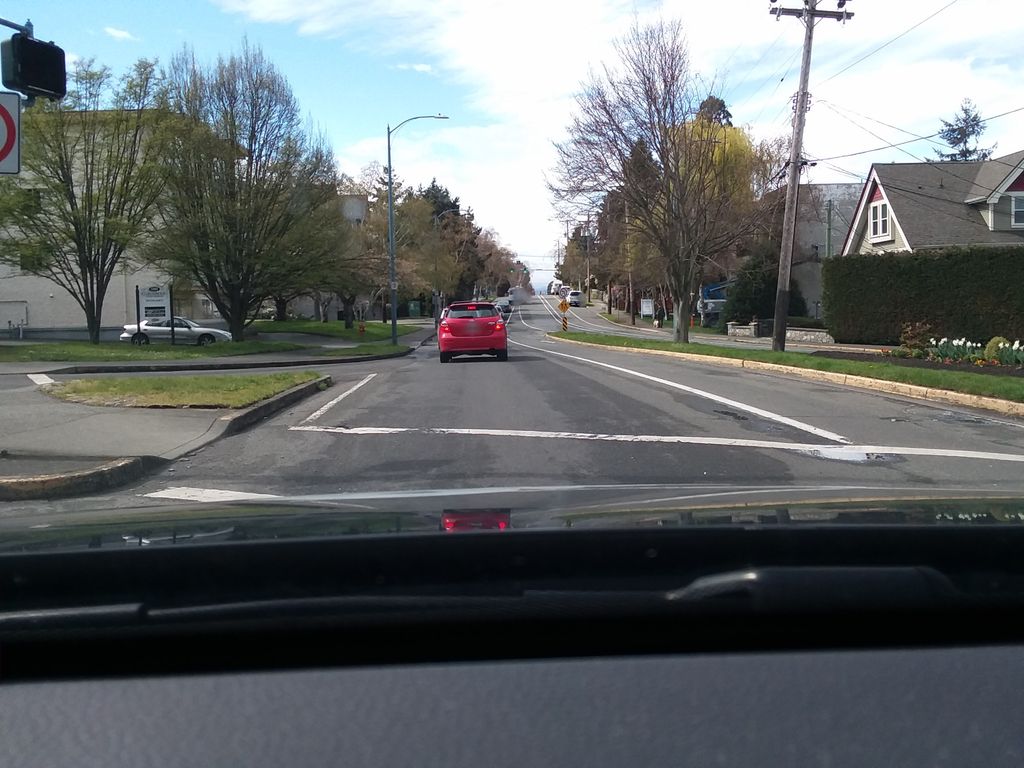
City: victoria